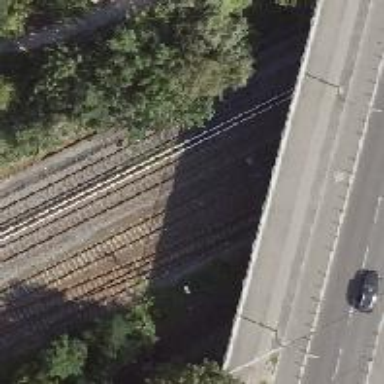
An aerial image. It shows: Historic railway yard with rail tracks.